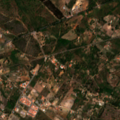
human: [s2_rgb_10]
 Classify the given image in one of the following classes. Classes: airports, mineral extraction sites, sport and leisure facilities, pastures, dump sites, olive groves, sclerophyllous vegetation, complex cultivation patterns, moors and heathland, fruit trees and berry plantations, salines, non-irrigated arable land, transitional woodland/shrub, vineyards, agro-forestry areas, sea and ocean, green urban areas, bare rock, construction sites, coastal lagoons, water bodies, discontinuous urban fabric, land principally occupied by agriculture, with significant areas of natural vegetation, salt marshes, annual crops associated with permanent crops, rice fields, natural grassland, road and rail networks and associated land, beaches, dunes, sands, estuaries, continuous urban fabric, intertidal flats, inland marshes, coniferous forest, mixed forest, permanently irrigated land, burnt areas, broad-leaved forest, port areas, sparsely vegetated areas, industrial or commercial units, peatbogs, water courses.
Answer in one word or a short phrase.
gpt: continuous urban fabric